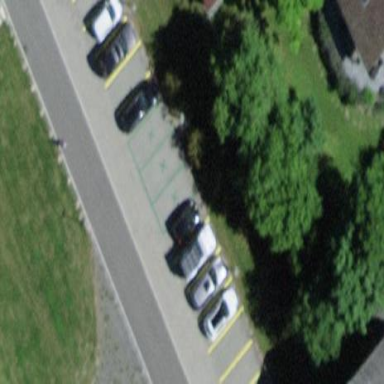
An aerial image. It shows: Street-side parking area.